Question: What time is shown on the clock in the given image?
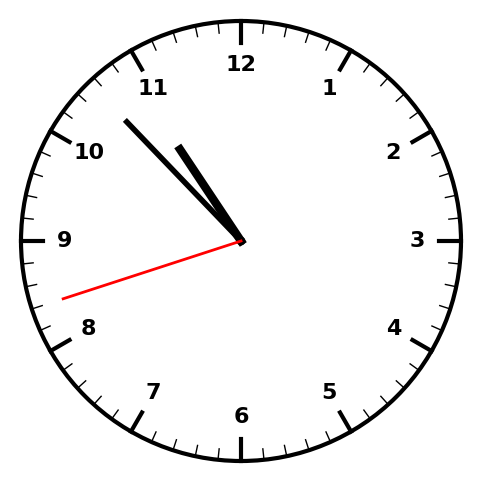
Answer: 10:52:42